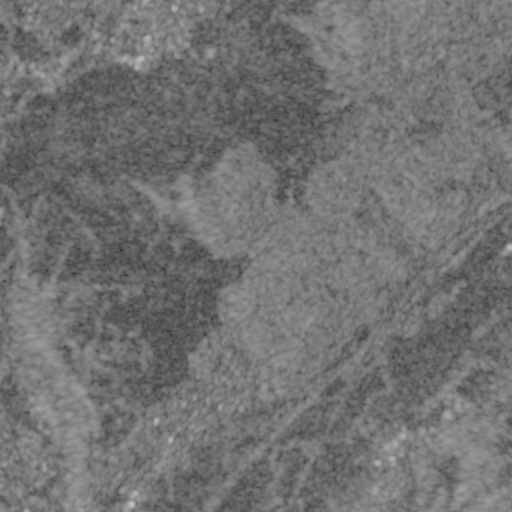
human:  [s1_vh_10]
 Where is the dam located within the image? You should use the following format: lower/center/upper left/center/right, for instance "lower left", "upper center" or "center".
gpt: The dam is located in the center right of the image.
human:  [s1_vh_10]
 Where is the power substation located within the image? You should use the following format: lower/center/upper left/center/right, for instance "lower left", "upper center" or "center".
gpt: The power substation is located in the lower left of the image.
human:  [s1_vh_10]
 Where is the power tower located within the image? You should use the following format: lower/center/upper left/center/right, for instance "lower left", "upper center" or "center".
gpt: The power tower is located in the lower right of the image.
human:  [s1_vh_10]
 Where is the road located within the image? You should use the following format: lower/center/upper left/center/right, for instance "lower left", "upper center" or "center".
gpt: There is no road in the image.

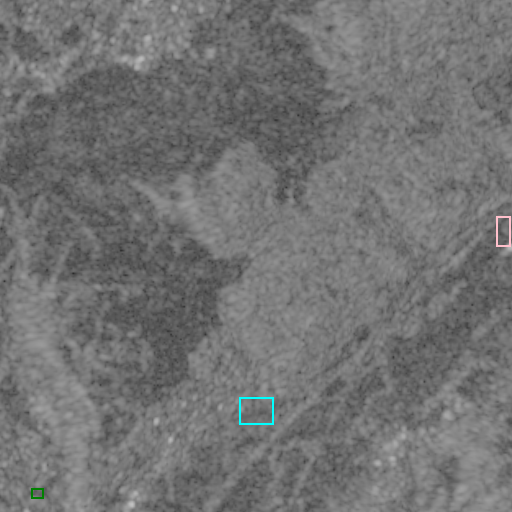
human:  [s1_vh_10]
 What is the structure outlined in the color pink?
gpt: The structure outlined in pink is a dam.
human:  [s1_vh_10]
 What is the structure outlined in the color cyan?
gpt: The structure outlined in cyan is a park.
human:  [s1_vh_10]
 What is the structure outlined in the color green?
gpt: The structure outlined in green is a parking lot.
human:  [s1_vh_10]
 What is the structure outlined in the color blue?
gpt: There is no blue outline.